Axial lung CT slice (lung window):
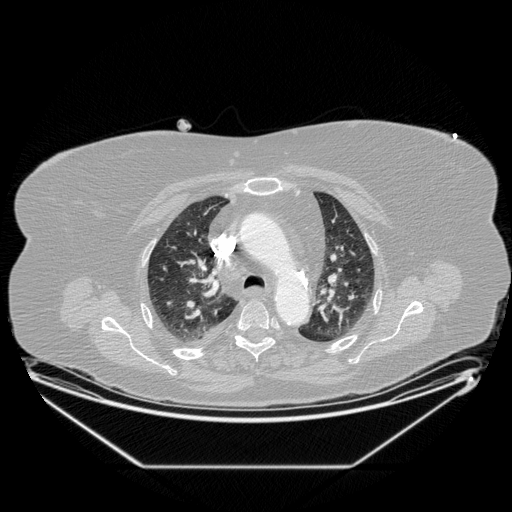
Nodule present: no